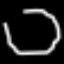
Label: octagon